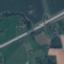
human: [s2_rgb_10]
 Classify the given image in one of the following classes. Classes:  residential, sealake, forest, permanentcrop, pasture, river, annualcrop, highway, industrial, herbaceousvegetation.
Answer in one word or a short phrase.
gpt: Highway